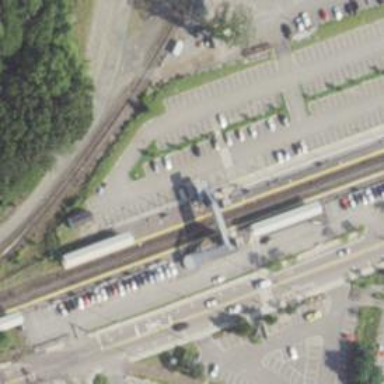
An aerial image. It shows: Parking area with surface parking. It includes park and ride facilities.